Aerial crown-view tile of a tropical tree (Barro Colorado Island, Panama), acquired 20250818:
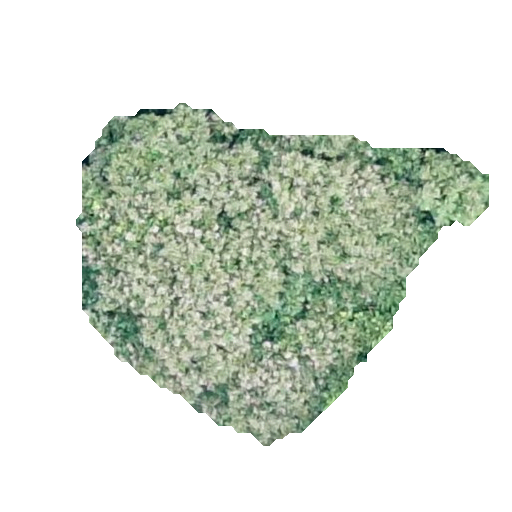
Species: Dipteryx oleifera
GBIF accepted scientific name: Dipteryx oleifera
Crown area: 129.175 m²